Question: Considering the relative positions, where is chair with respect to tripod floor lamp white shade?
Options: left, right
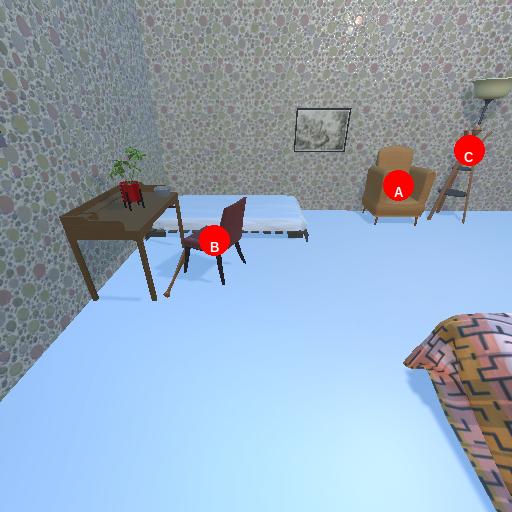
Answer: left